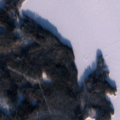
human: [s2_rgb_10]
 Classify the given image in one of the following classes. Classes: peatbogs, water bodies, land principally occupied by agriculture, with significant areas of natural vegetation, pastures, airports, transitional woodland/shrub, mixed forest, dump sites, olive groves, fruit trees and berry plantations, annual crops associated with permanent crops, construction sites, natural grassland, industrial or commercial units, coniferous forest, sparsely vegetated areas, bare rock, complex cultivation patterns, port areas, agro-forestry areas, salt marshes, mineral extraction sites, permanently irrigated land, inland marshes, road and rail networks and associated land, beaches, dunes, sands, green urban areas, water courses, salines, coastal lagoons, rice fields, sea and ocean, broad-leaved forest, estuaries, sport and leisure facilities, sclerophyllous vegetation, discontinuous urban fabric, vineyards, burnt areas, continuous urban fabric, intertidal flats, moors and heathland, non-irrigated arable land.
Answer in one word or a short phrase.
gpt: coniferous forest, mixed forest, water bodies